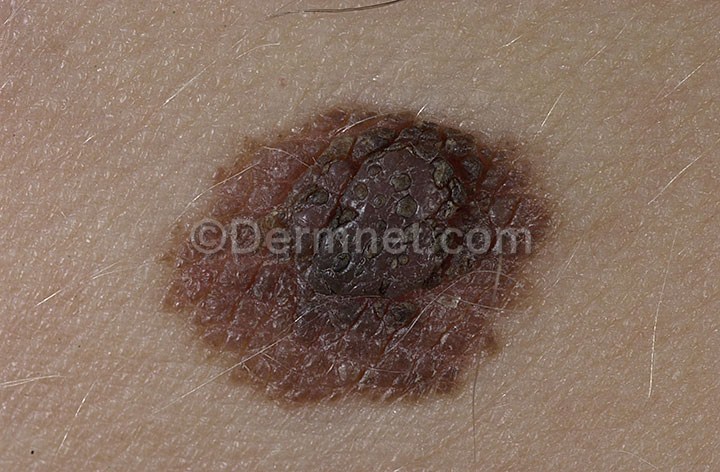
Disease: Melanoma Skin Cancer Nevi and Moles